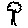
Label: tree